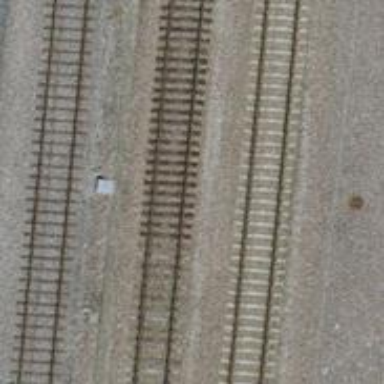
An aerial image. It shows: Contact line indicates electrification.